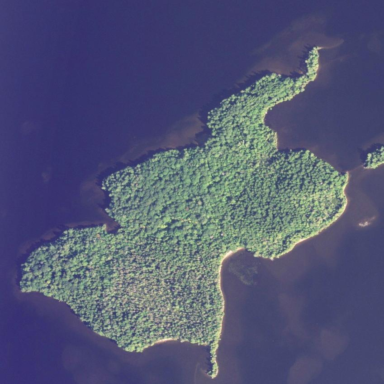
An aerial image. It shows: Image showing island.